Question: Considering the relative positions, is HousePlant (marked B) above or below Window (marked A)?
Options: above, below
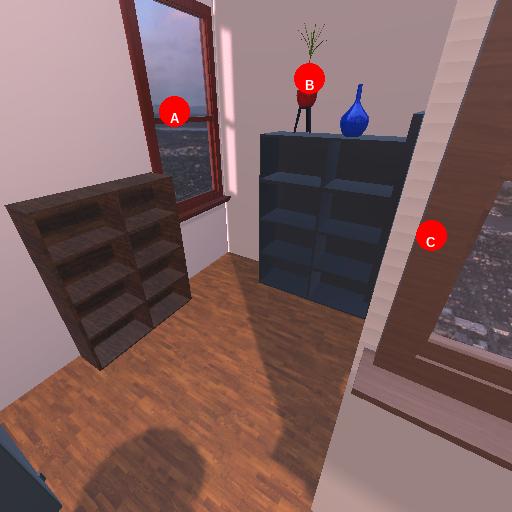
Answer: above